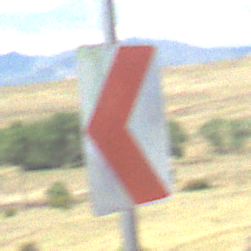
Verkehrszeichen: RichtungstafelnInKurvenKleinRechts
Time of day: Midday
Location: Outdoor (Nature)
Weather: PartlyCloudy
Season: NotSpecified
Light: Natural